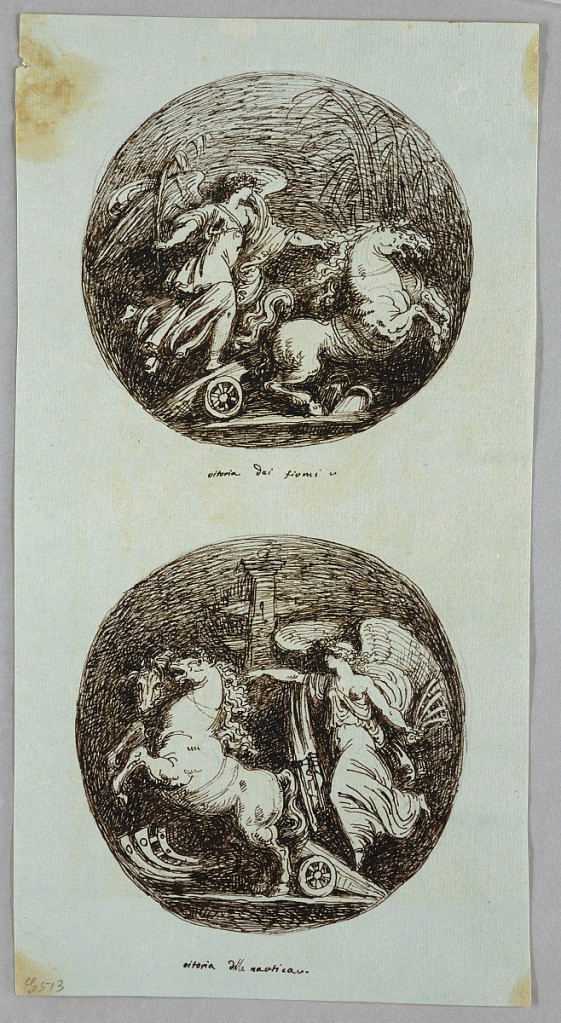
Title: Two Roundels with Victories in Chariots; River Victory
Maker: Felice Giani, Italian, 1758–1823
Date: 1798–1800
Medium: Pen and brown ink over traces of graphite on light blue paper
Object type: Drawing
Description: Chariot of Victory, who holds reed, is directed toward right in swampy county. Chariot of Victory holding quadrant directed toward left. Nostral column shown in background.